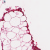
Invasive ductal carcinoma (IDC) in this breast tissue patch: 0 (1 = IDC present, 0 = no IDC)